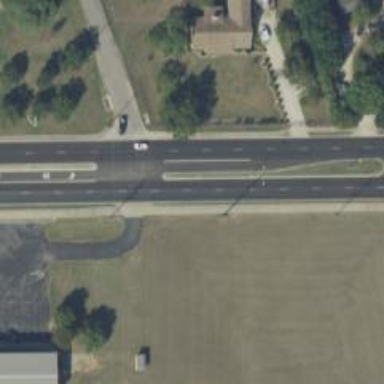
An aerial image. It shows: Secondary road with asphalt surface.